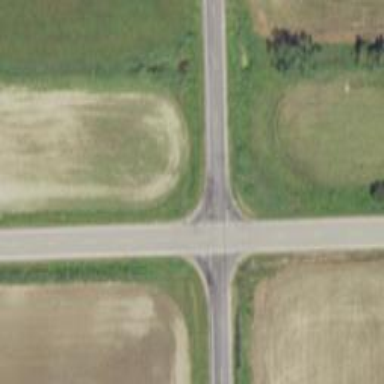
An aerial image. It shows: Unclassified road.